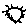
Label: sun